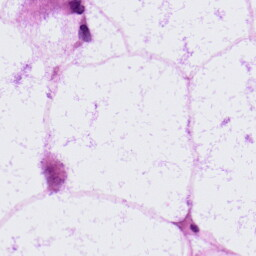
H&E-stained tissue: LymphNode